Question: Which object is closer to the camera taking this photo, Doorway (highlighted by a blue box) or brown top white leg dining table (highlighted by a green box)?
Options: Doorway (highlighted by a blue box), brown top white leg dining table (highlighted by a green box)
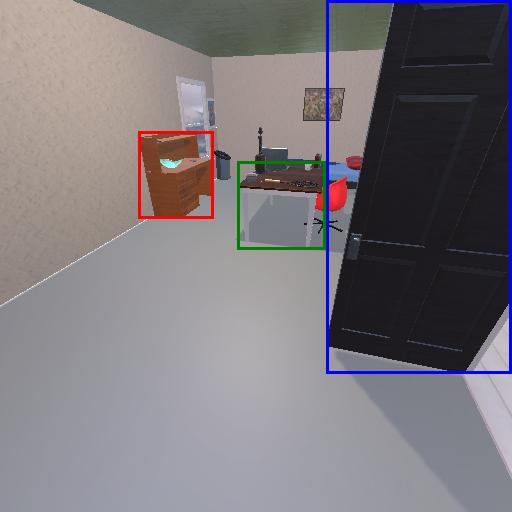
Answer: Doorway (highlighted by a blue box)